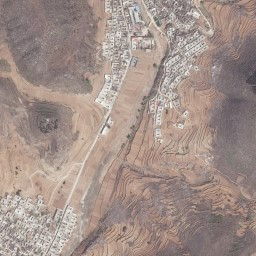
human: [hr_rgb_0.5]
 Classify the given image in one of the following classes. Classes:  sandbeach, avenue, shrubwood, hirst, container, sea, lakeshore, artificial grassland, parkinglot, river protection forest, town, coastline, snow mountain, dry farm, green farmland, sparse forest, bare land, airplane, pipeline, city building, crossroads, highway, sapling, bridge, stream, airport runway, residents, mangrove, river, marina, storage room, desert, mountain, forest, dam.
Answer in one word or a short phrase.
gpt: mountain